Question: I'm trying to define a network topology in C/C++ language. The goal is to parse it from C/C++ to XML and viceversa. In this topology (as you see in the picture) routers are connected with interfaces; each of them have an ip address and a link capacity.
Are there classes (like graphs) or structs to implement easier a network topology?

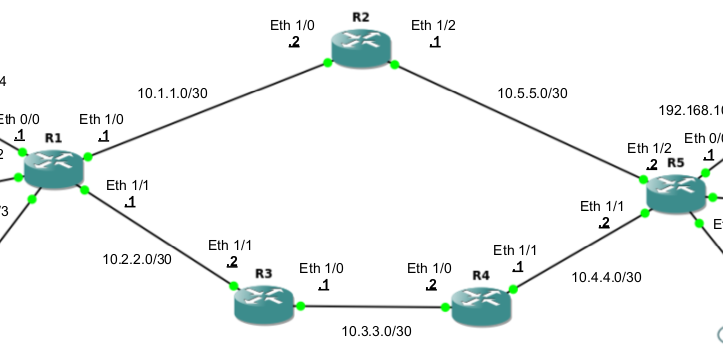
Answer: Network topology is simply a graph.
The most popular representations of the graph are adjacency list/matrix. Adjacency list node has the following structure (for ex.):
'''
template <class T>
struct Node {
T data;
std::vector<Node*> childs;
};
'''
If you later want to use graph algorithms, better use adjacency matrix <URL>